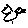
Label: bird